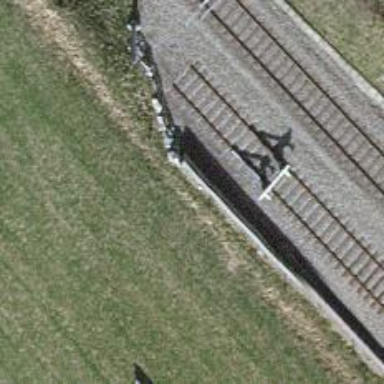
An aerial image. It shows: Rail siding with electrified tracks using contact line.